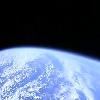
Label: cloud